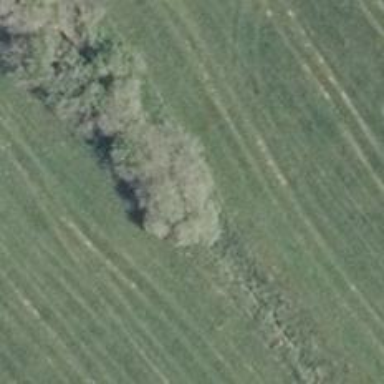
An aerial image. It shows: Row of trees in natural setting.